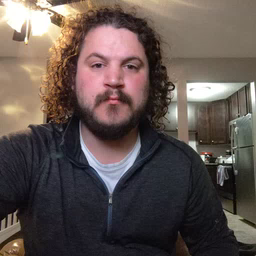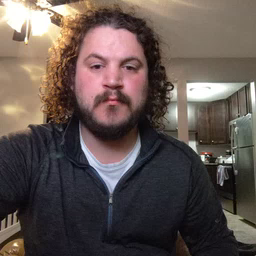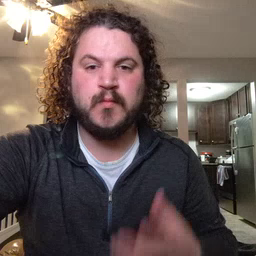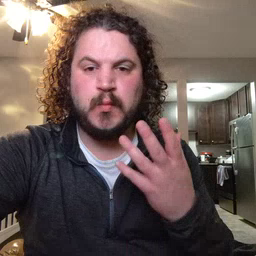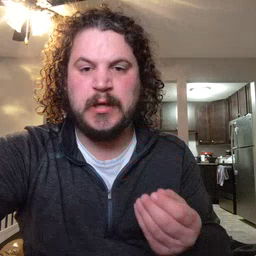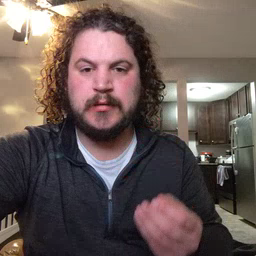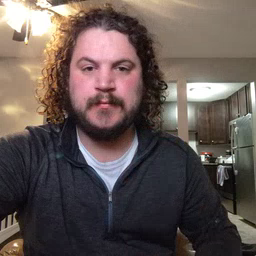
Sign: wet